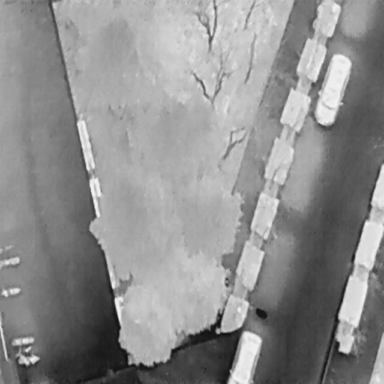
There is a Person in the infrared image.